Field crop: maize
Growth stage: 2
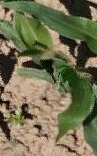
Species: maize